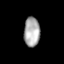
Tissue: lung
Cell type: T cells
Senescence score: 0.1986
Nuclear area (px): 463
Mean DAPI intensity: 170.138